Group 1:
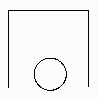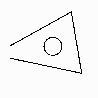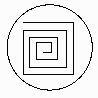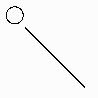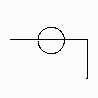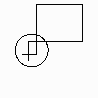
Group 2:
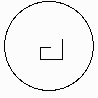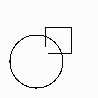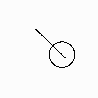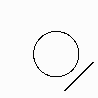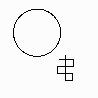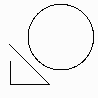
Rule separating the two groups: Circumference shorter than length of everything else vs. circumference longer than length of everything else.
Concepts: length_line_or_curve
Author: Matthew J. Howells